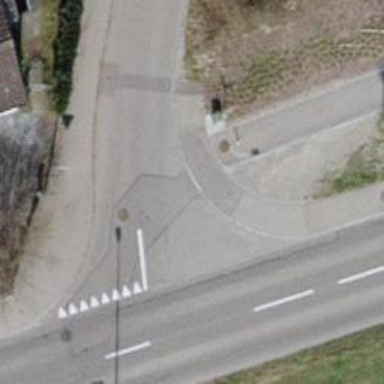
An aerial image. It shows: Bollard barrier.